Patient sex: M
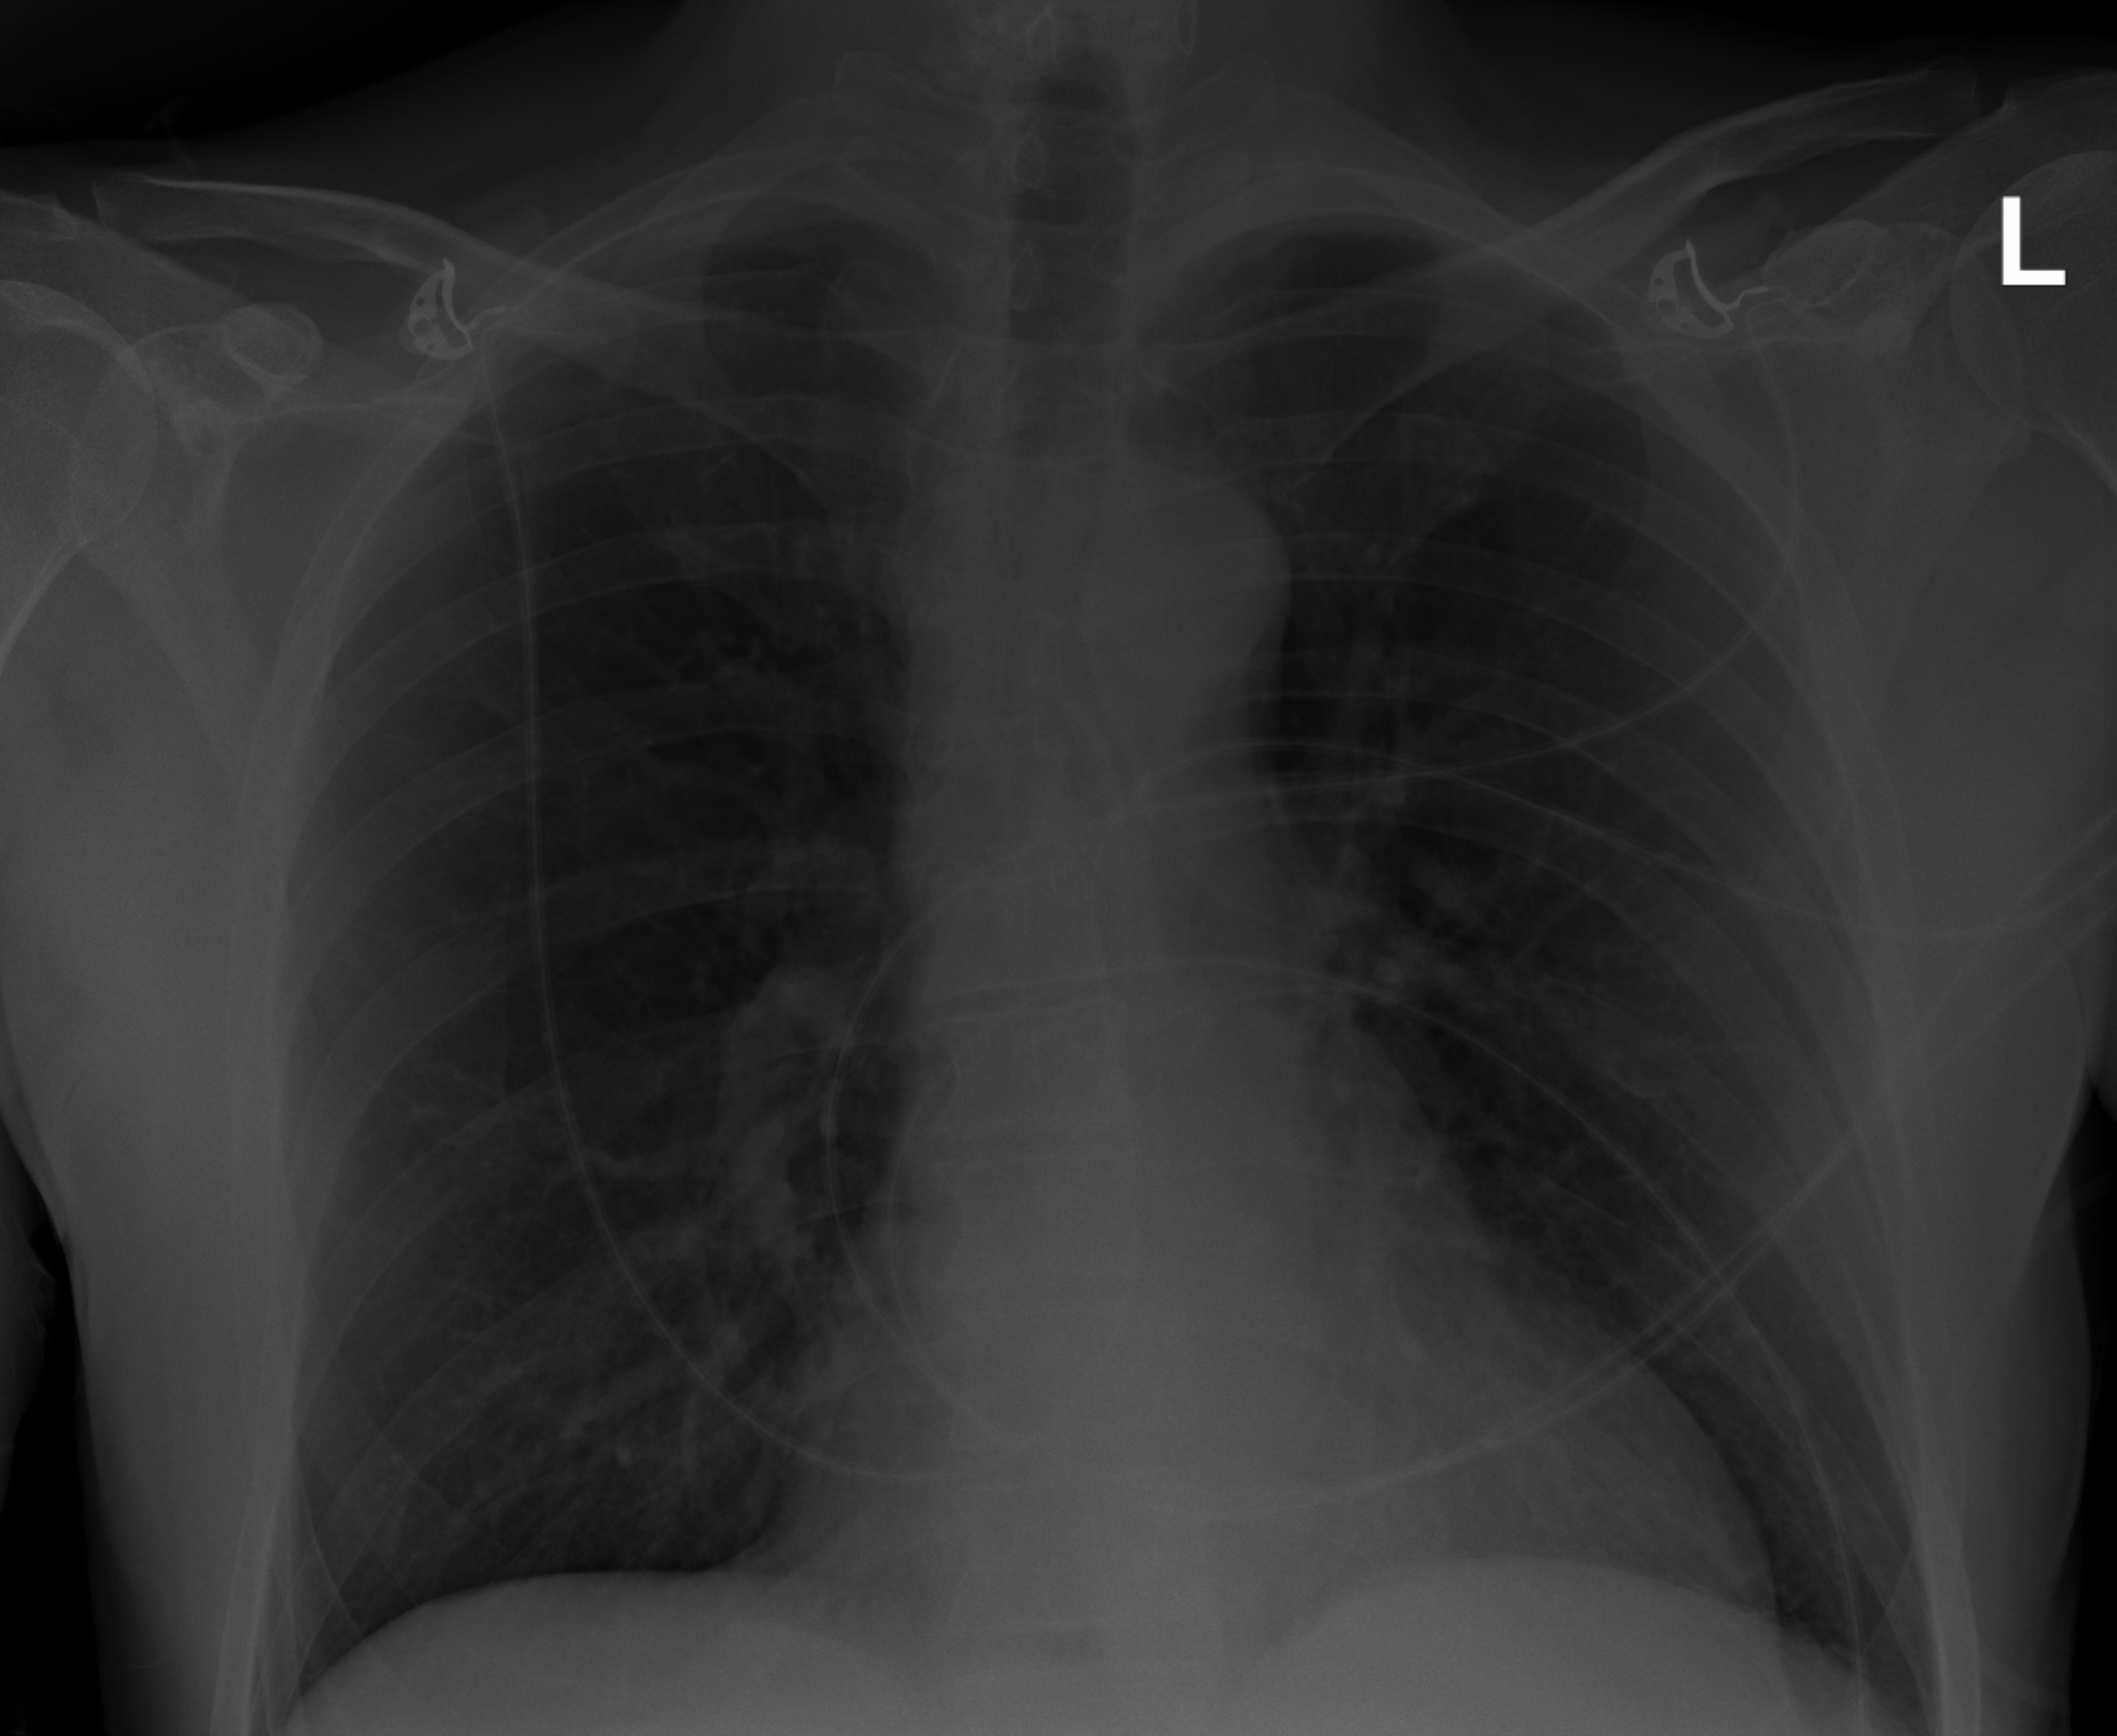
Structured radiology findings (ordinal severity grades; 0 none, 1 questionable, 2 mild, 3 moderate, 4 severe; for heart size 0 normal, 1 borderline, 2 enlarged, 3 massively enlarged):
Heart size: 0
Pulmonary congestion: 0
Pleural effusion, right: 0
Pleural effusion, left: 0
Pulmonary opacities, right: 0
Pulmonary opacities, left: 0
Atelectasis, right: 1
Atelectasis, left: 0